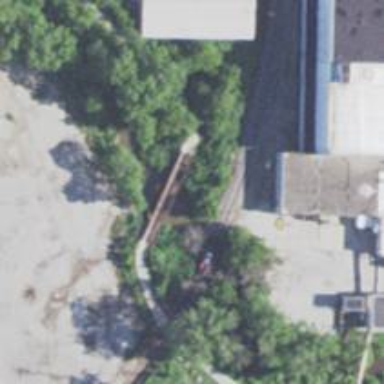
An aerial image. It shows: Path on bridge.